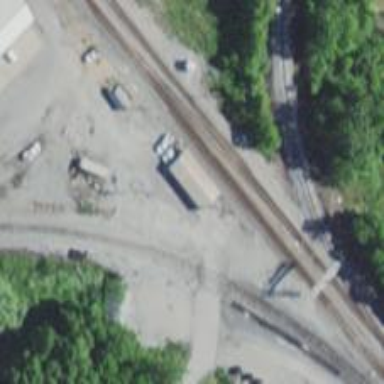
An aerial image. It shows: Railway siding with rails.